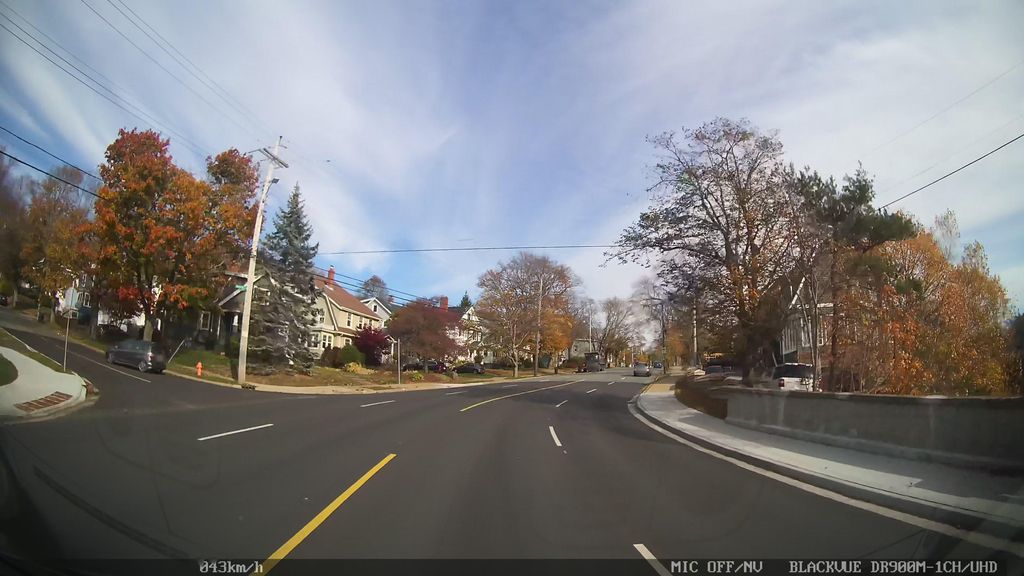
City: halifax